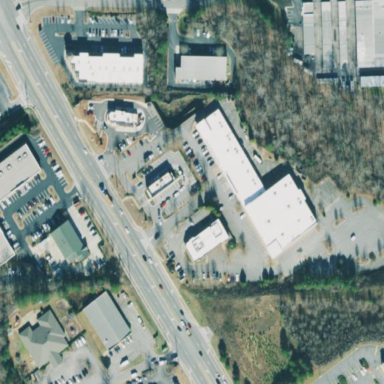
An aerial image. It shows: Commercial area.